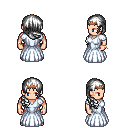
a pixel art fantasy rpg character, male body template, human, light skin, underdress, metal pants, white right-swept hairstyle, bronze tiara, bracelets, brown shoes, four views (front, back, left, right), 2x2 character sprite sheet, small pixel art, hard edges, no anti-aliasing